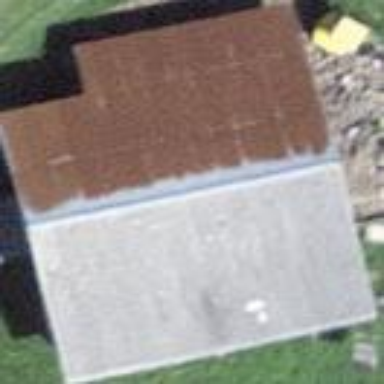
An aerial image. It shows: Simple house.